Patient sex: F
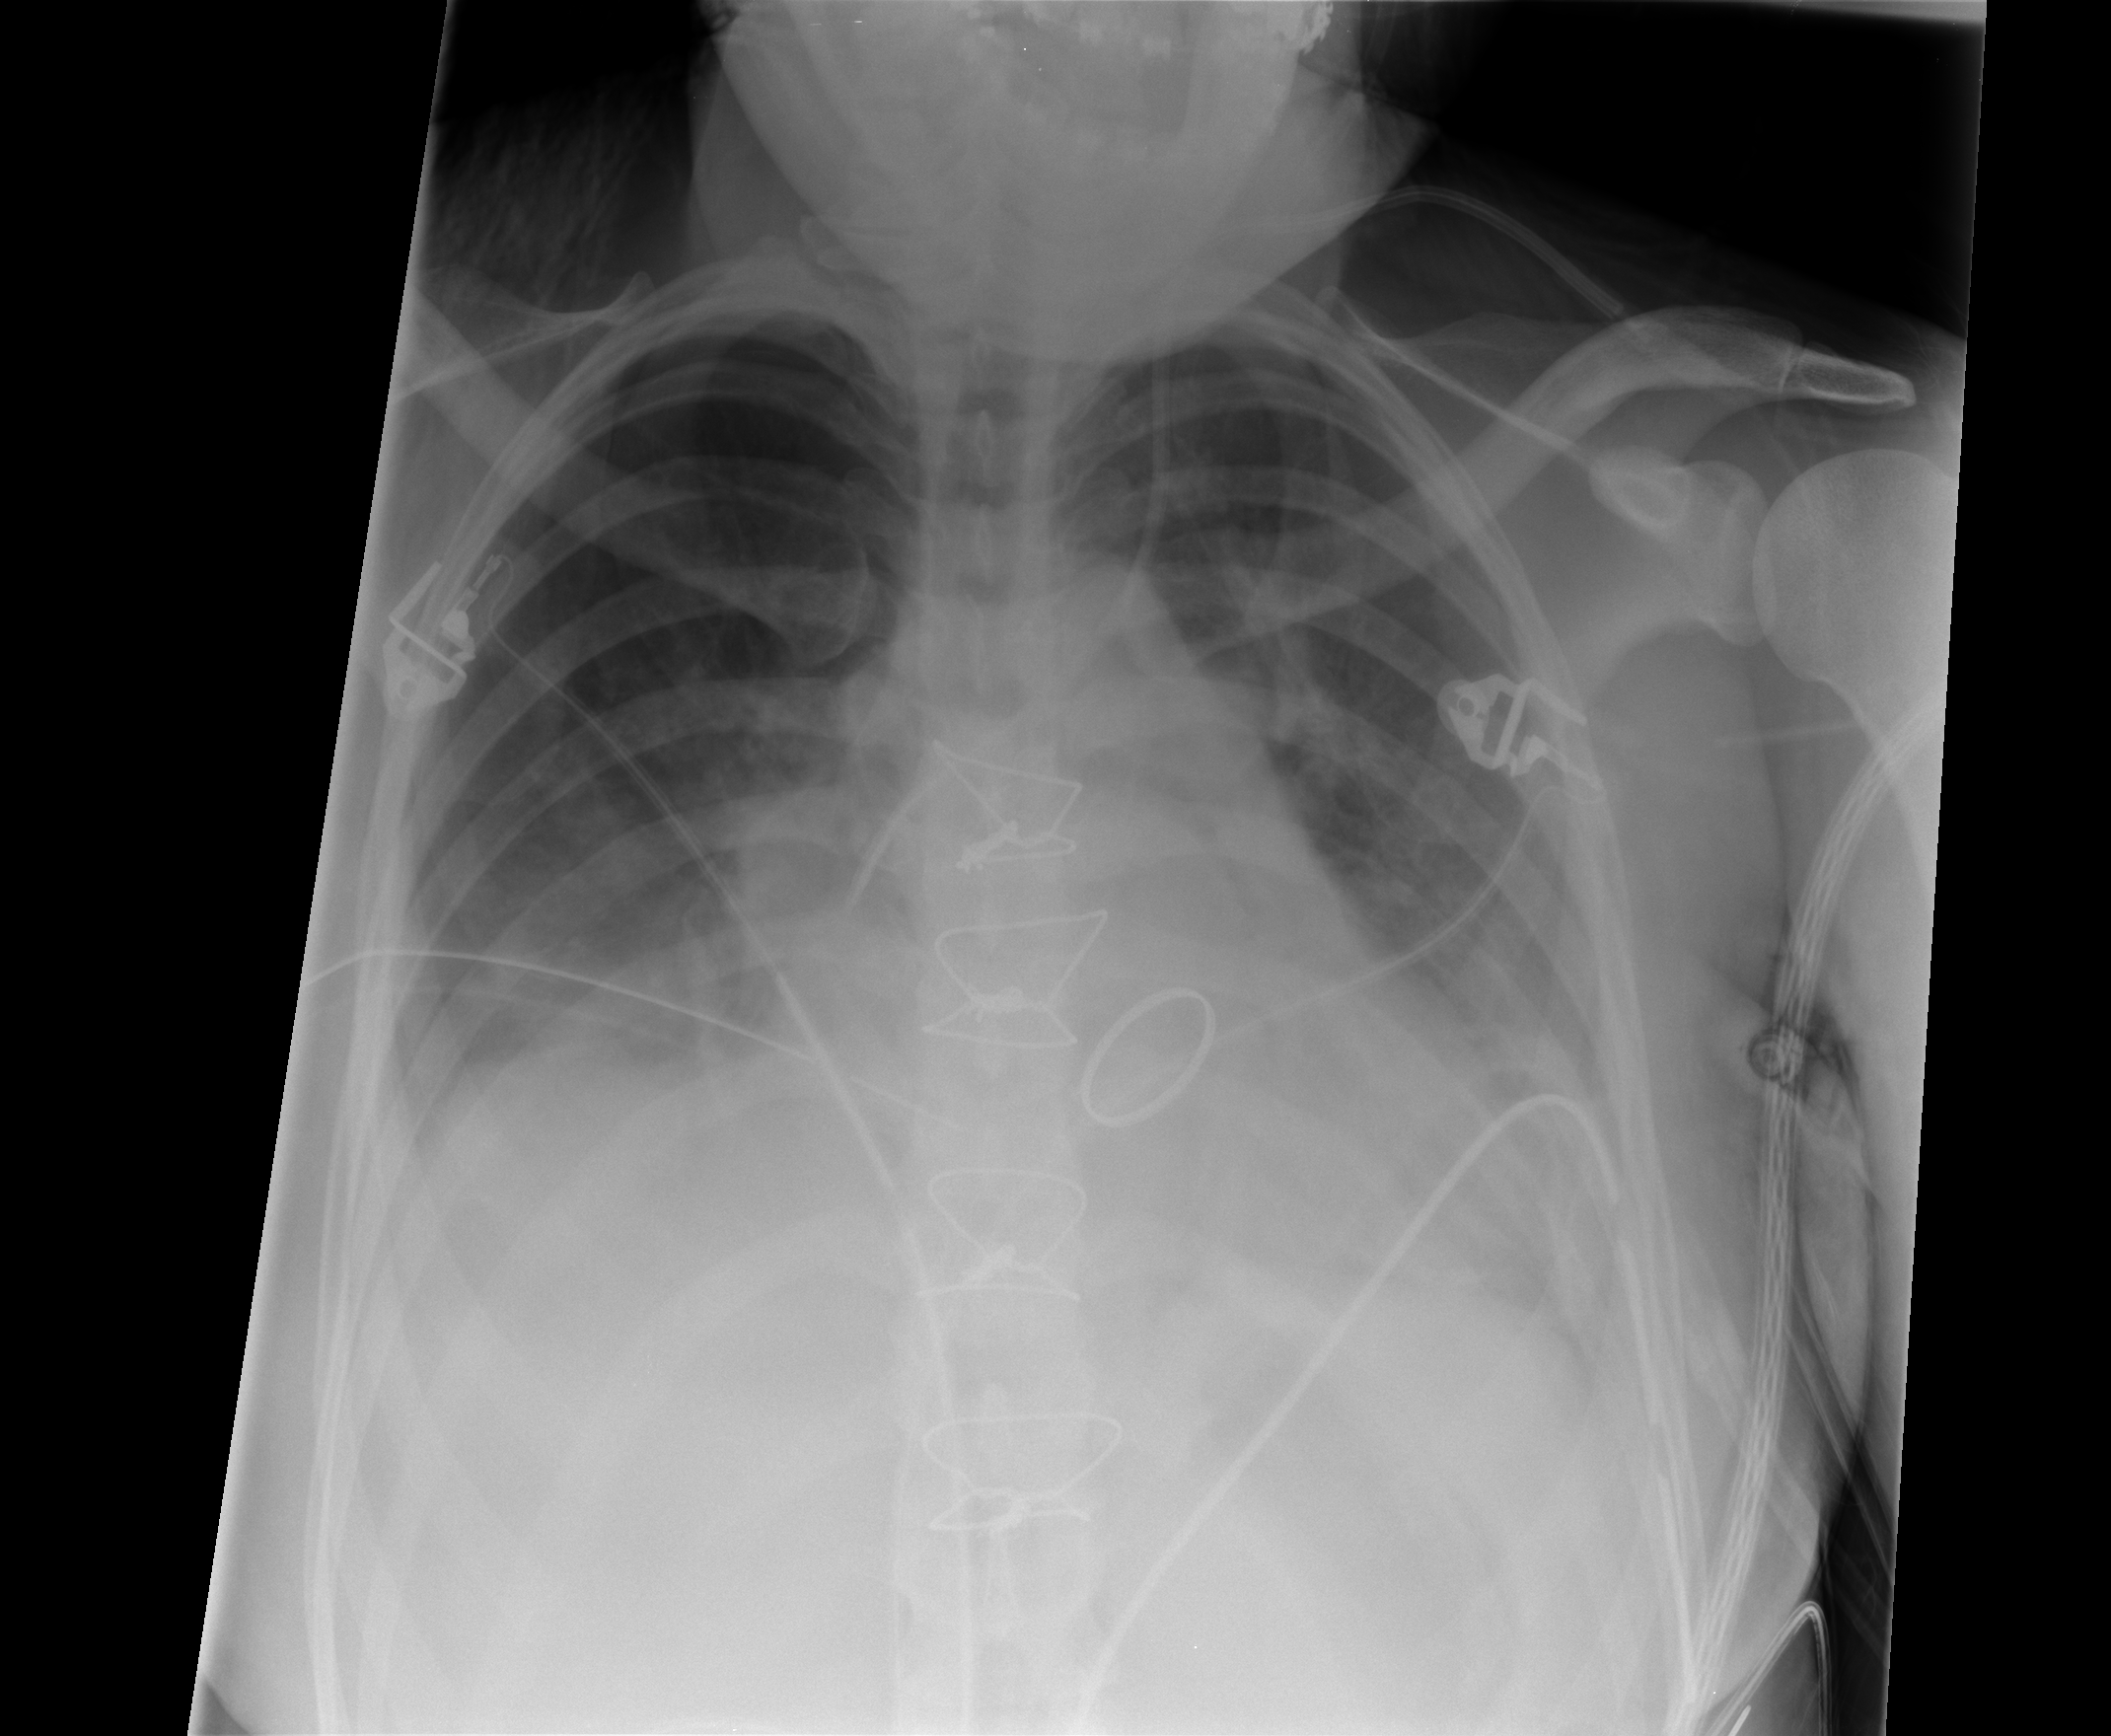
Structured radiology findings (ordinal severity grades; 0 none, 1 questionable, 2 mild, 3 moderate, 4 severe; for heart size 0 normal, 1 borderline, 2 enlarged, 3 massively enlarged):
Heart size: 2
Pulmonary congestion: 2
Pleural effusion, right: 2
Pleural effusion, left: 2
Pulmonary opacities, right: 1
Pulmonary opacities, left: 0
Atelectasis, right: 2
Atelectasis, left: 2